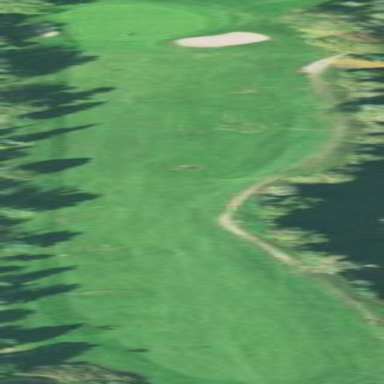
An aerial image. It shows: Grassy area designated as golf fairway.